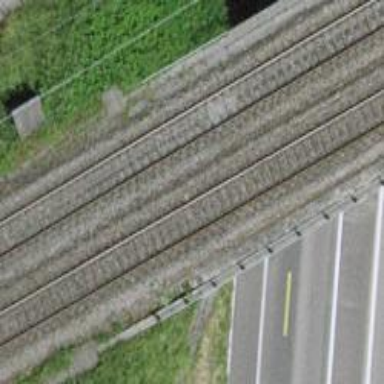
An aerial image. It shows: Bridge with single railway track electrified by contact line.